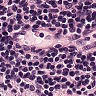
Metastatic tissue present: no